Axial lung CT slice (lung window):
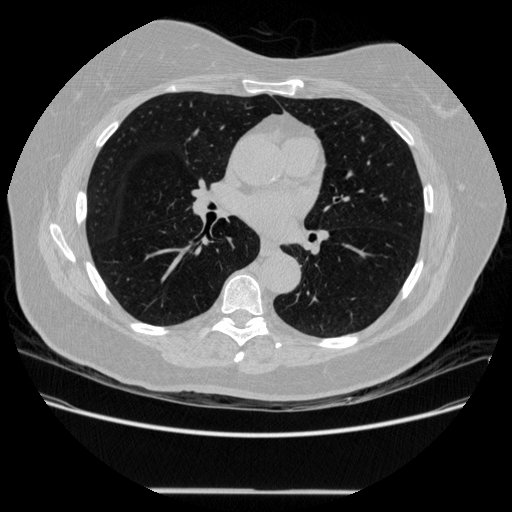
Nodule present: no